Question: So I'm editing a standard HTML page. The charset is set to "utf-8" in the head. The direction on the span selector is set to "rtl" using the CSS property <URL> fonts too.
This is the what is happening:

It doesn't matter what browser I use. For some reason, the Arabic text is output completely wrong... or is it? Parts of the string look similar, and other parts are just wrong.
Any ideas how to get my browser to render the Arabic text as it's shown in my clients example?
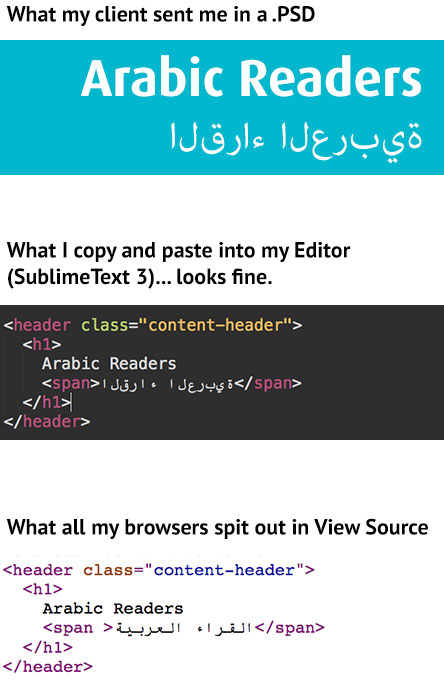
Answer: If there's one common problem that you should never overlook...
It's human error.
Turns out what was provided by the client wasn't quite right.
At least...
Photoshop just wasn't displaying it correctly.
In the end, I made sure UTF-8 was set in the head,
'''
<meta http-equiv="Content-Type" content="text/html" charset=utf-8"/>
'''
and using an Arabic font prevented the need to add any direction properties.
'''
unicode-bidi : bidi-override !important;
'''
Adding the '!important' is necessary too.